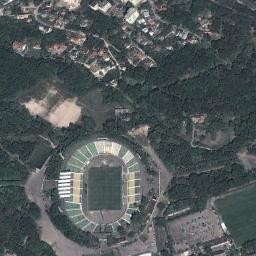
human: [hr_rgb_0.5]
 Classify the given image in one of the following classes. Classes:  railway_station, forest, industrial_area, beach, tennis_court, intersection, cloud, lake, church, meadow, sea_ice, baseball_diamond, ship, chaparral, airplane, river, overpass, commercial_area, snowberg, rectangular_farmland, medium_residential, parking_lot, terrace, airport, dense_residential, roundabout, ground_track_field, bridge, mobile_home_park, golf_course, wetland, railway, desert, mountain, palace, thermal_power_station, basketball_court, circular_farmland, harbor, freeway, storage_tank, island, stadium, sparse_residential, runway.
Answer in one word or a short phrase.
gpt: stadium